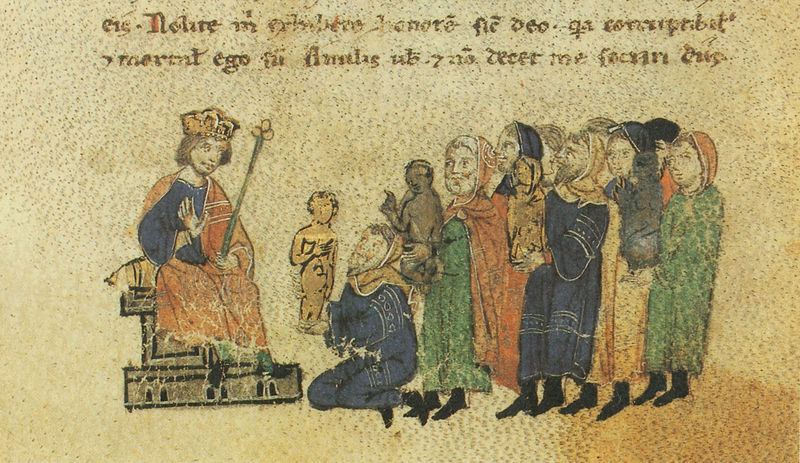
Titel: Alexanderroman
Institution: Leipzig, Stadtbibliothek
Schlagwörter: blau, mann, schwarz, rot, kind, krone, skulptur, statue, schrift, sitz, könig, thron, buch, text, knien, bürger, trohn, tron, geschenk, mohr, zepter, kniefall, latein, geschenke, buchmalerei, untertanen, selig, angehörige